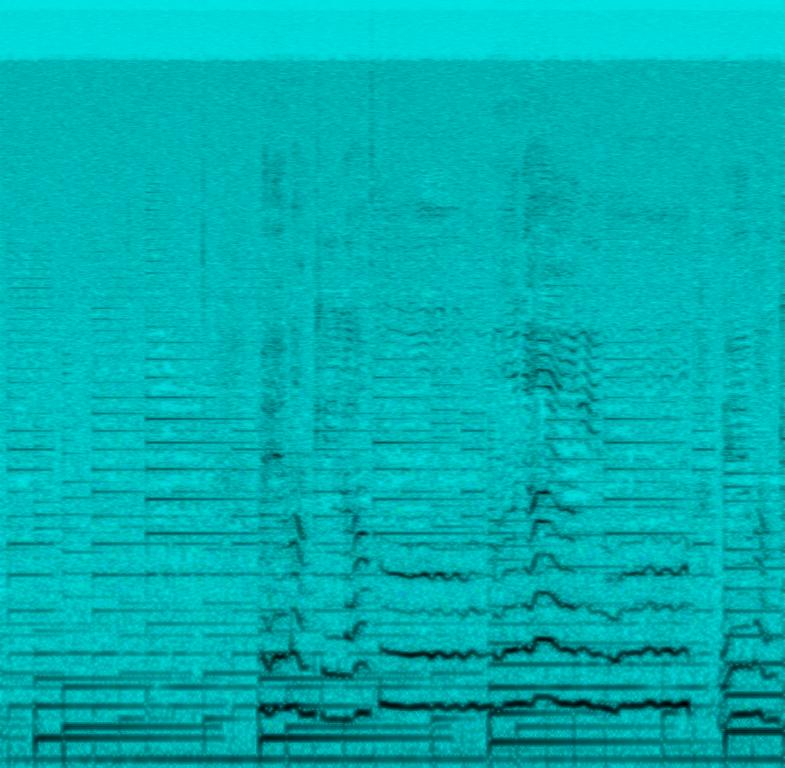
A male vocalist sings this dulcet, soulful song in a foreign language. The tempo is medium with bass guitar lead and acoustic guitar accompaniment. The song is minimalist instruments with vocal emphasis. It is a soft, emotional, sentimental, mellifluous, soulful, soothing, calming, pleasant , warm and tender Pop.